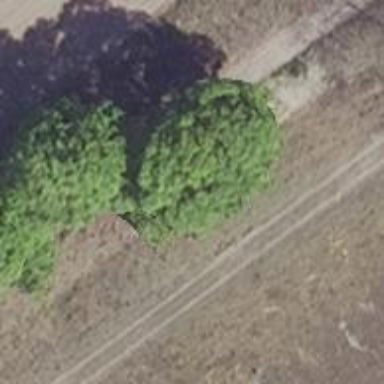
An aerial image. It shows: Deciduous tree with broadleaved leaves.